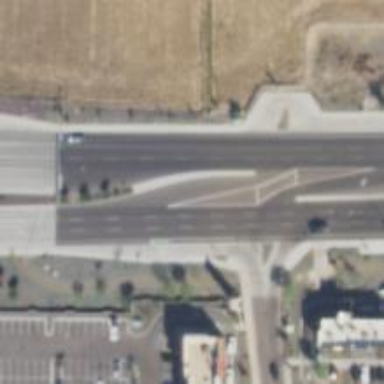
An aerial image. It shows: Asphalt road with secondary link designation.